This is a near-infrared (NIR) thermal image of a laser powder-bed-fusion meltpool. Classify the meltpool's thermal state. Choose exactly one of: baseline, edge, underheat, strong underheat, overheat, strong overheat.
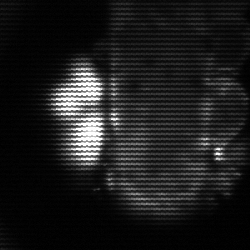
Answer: strong underheat